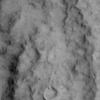
Label: not_dusty